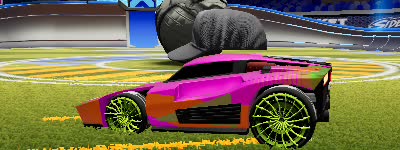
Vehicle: breakout